Question: Ok i found a strange type of bug in MS default Richtextbox in vb.net 2008. If we add some line of text in Richtextbox programmaticlly. there is a gape from right side. see the image below

here is my code
'''
Private Sub Button1_Click_1(ByVal sender As System.Object, ByVal e As System.EventArgs) Handles Button1.Click
Dim f As New Form
Dim rtb As New RichTextBox
f.Width = 500
f.Height = 500
rtb.RightToLeft = Windows.Forms.RightToLeft.Yes
For i = 1 To 20
rtb.AppendText("bsm llh lrHmn lrHym" & vbNewLine)
Next
rtb.Dock = DockStyle.Fill
f.Controls.Add(rtb)
f.Show()
End Sub
'''
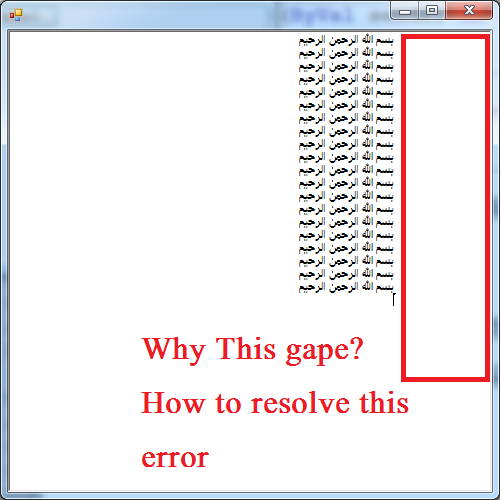
Answer: I can't explain it, but try changing the order of your code so that the RichTextBox control is added to the form you append the text. This worked for me:
'''
Private Sub btn1_Click(ByVal sender As Object, ByVal e As EventArgs) Handles btn1.Click
Dim f As New Form
f.Width = 500
f.Height = 500
Dim rtb As New RichTextBox
rtb.Name = "rtb"
rtb.Dock = DockStyle.Fill
rtb.RightToLeft = RightToLeft.Yes
f.Controls.Add(rtb)
For i = 1 To 25
rtb.AppendText("bsm llh lrHmn lrHym" & vbNewLine)
Next
f.Show()
f.BeginInvoke(New Action(Of RichTextBox)(AddressOf RunFix), rtb)
End Sub
Sub RunFix(ByVal rtfControl As RichTextBox)
rtfControl.Select(0, 0)
rtfControl.ScrollToCaret()
End Sub
'''
I added a hack 'BeginInvoke' method that performs a 'ScrollToCaret()' call which to fix the problem.